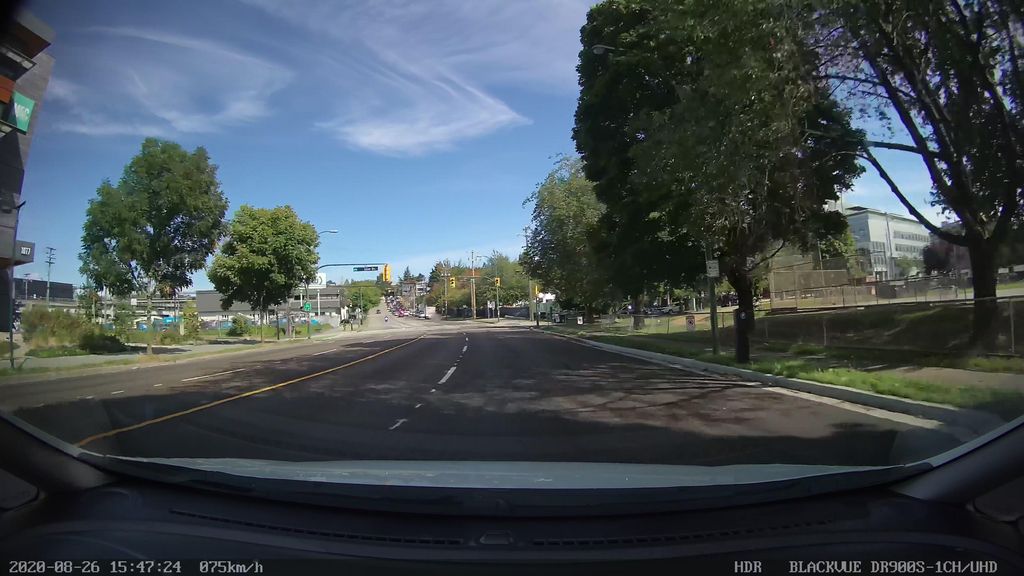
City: vancouver